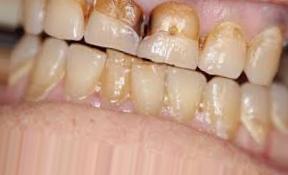
Condition: Tooth Discoloration